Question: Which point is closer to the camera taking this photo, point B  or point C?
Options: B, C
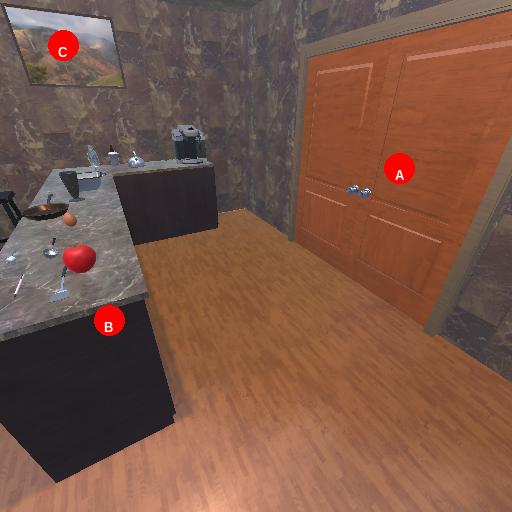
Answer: B